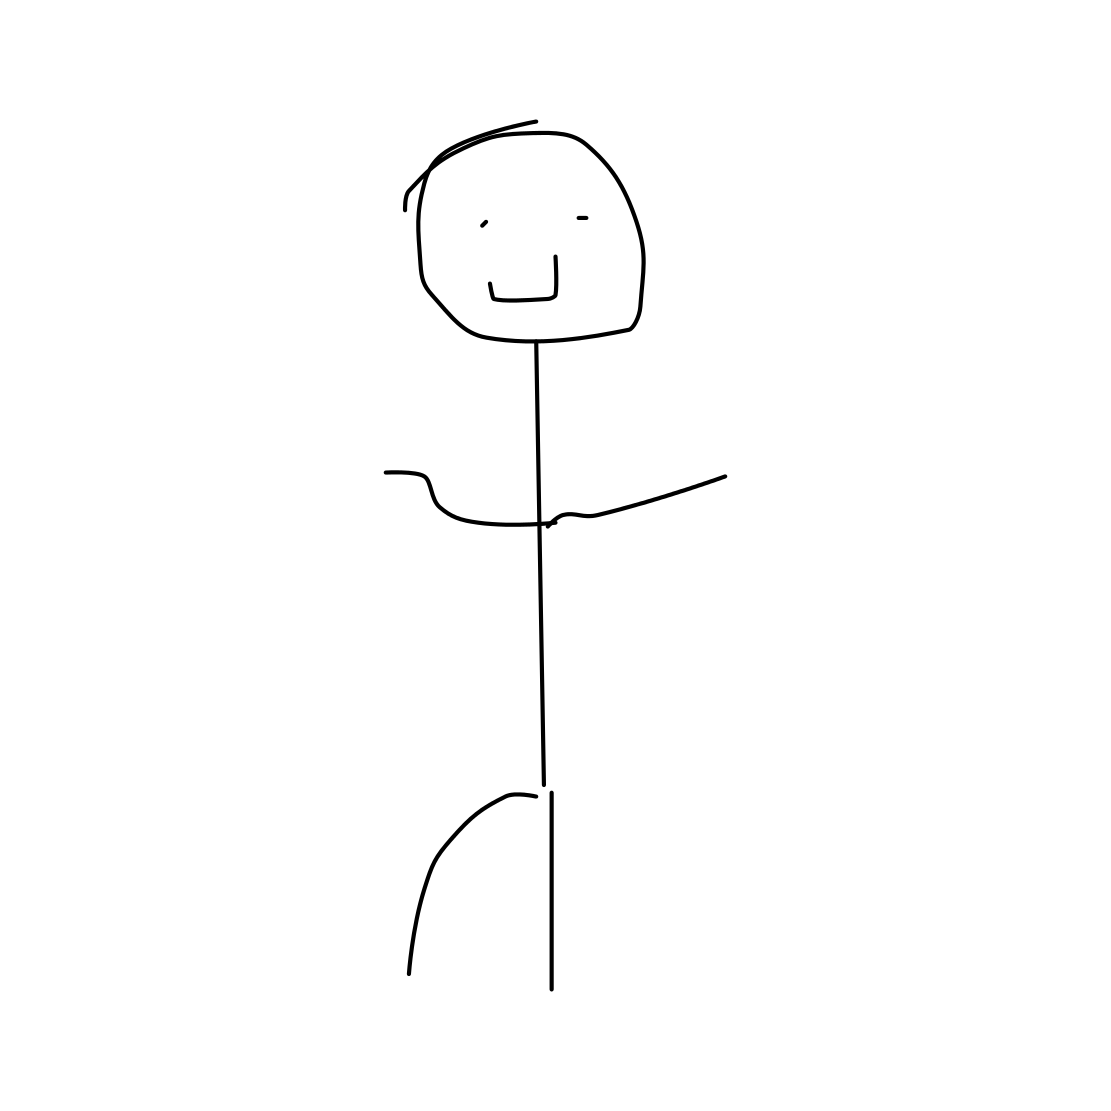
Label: person walking